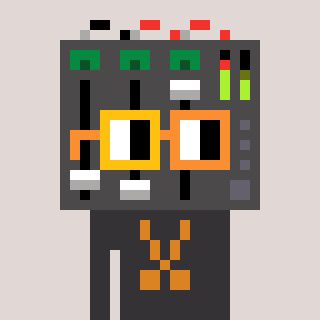
a pixel art character with square yellow and orange glasses, a mixer-shaped head and a grayscale-colored body on a warm background